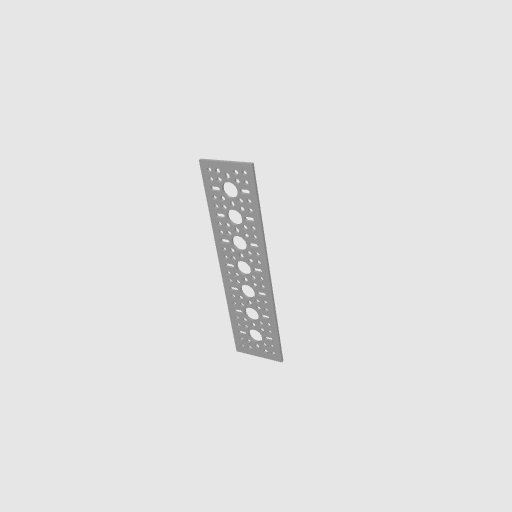
Part: PatternPlate1x7H